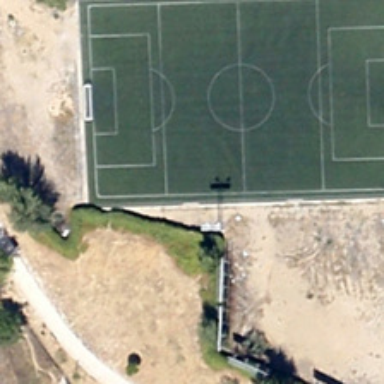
A playground is near some green trees and a road .